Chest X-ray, PA view. Patient: 63 years old, sex M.
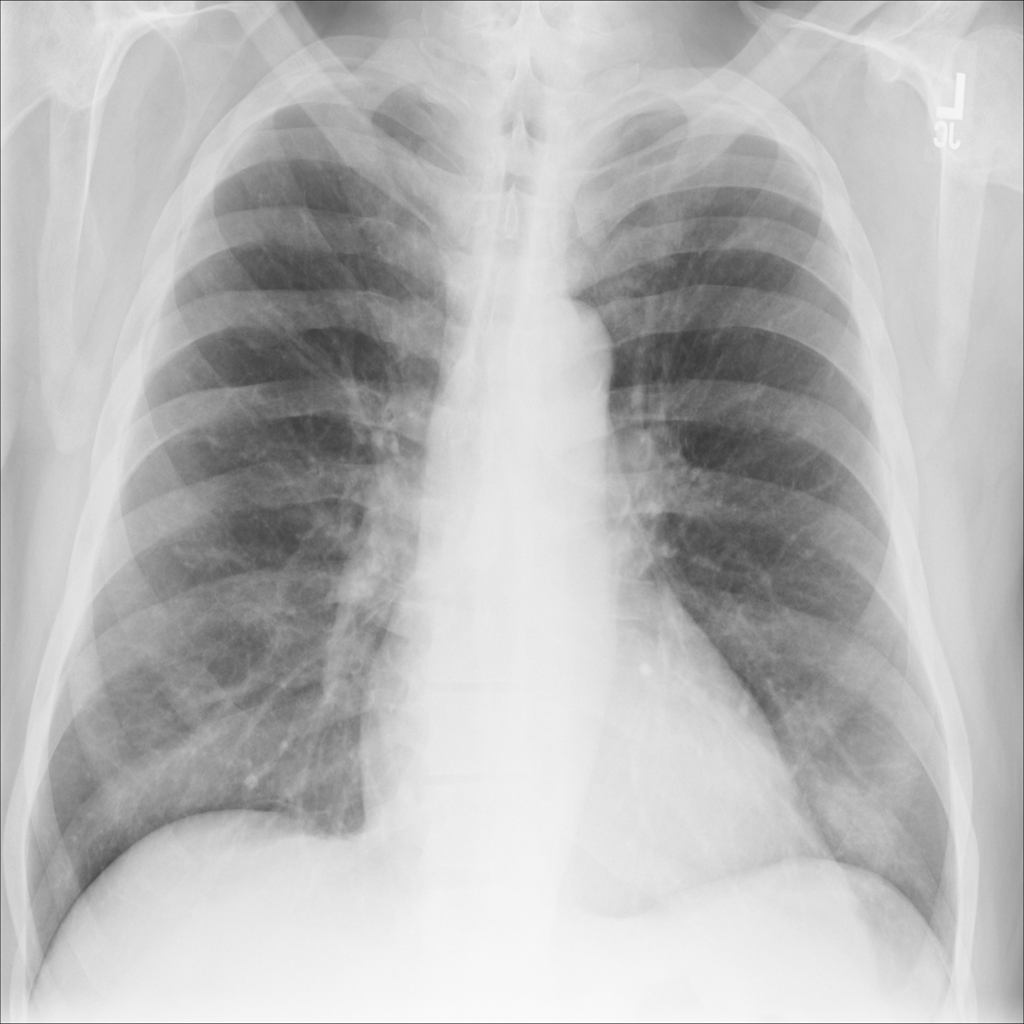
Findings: No Finding